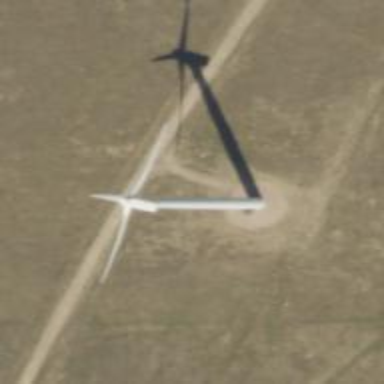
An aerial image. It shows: Wind power generator utilizing wind turbines.